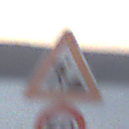
Verkehrszeichen: Arbeitsstelle
Zusatzzeichen unten: Geschwindigkeit50
Umgebung: Outdoor, RoadRail
Tageszeit: SunriseSunset
Wetter: PartlyCloudy
Licht: Natural
Jahreszeit: NotSpecified
Kontrast: LowContrast